Interaction volume radius: 5 \u00c5
Interaction volume height: 30 \u00c5
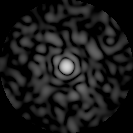
Disorder parameter: 0.8292